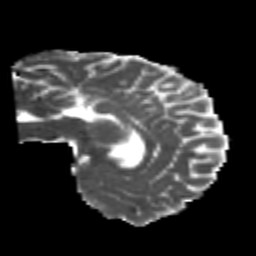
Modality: MD
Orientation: sagittal
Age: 22
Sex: female
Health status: healthy
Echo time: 0.074 s